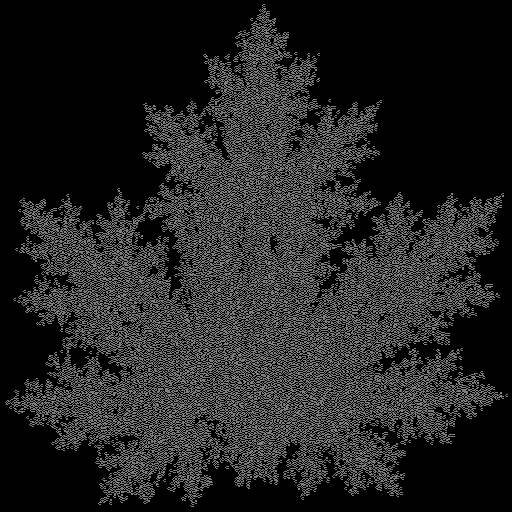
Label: maple_leaf